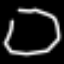
Label: octagon